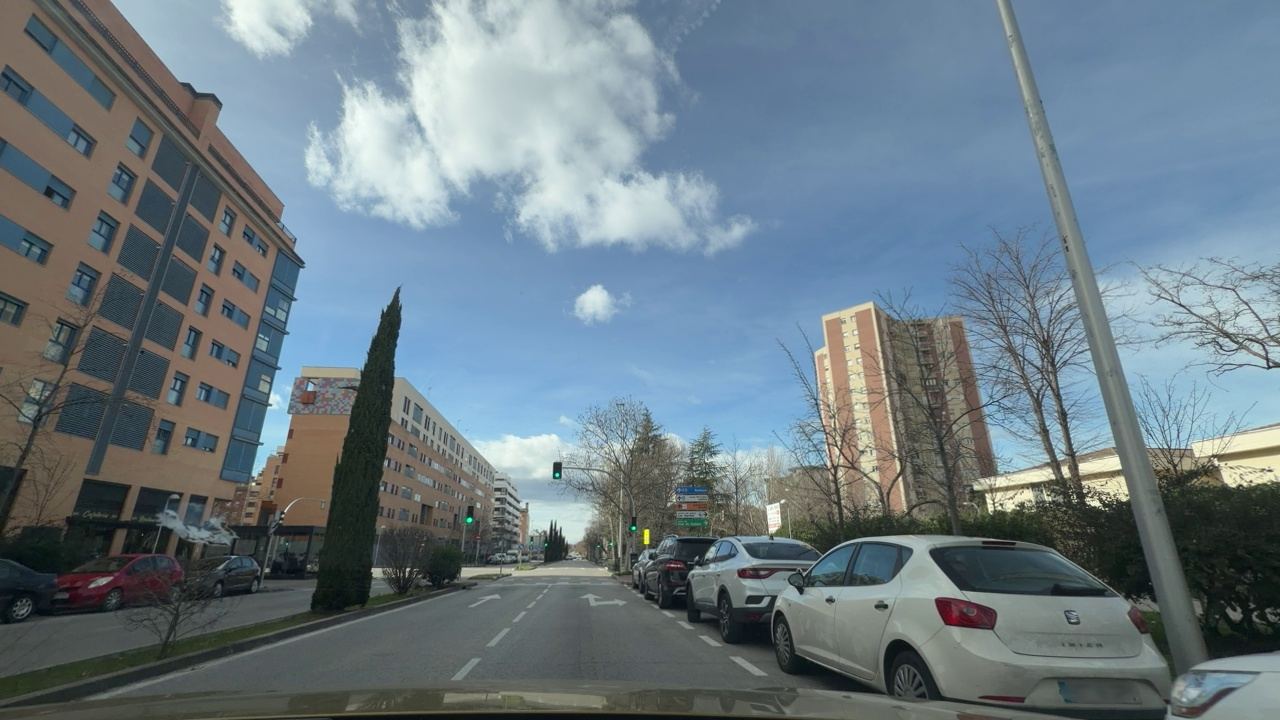
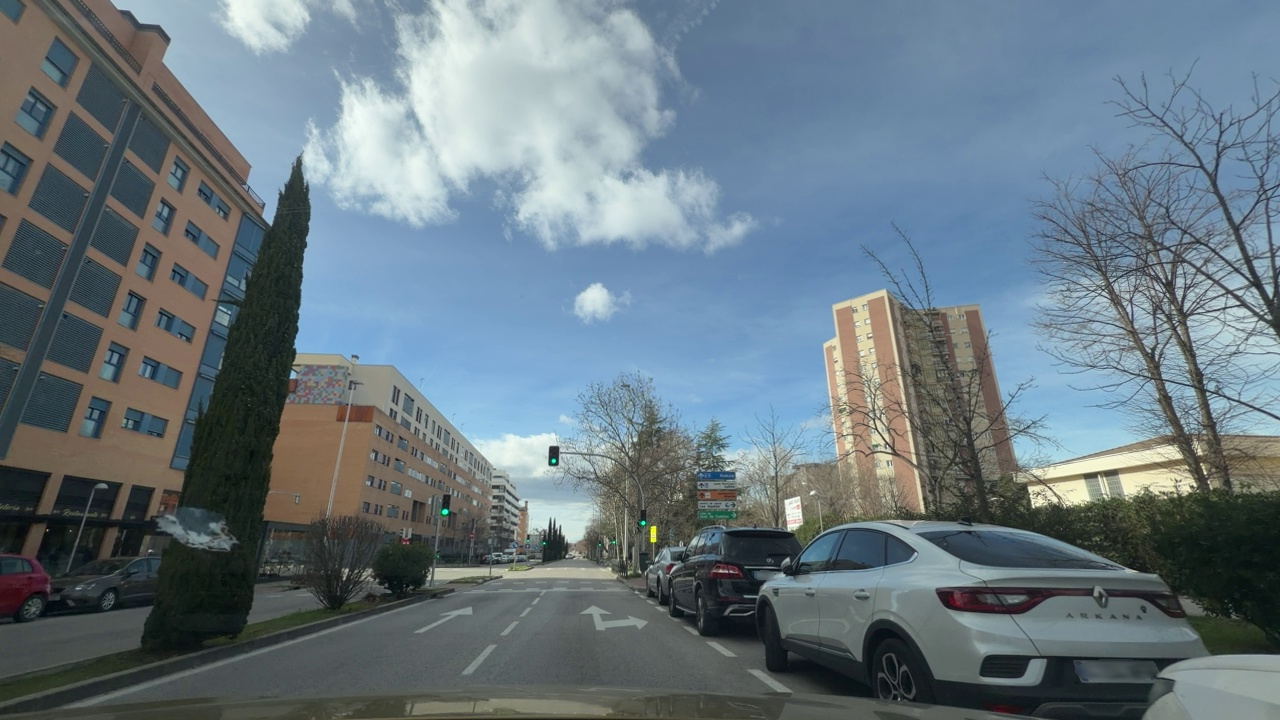
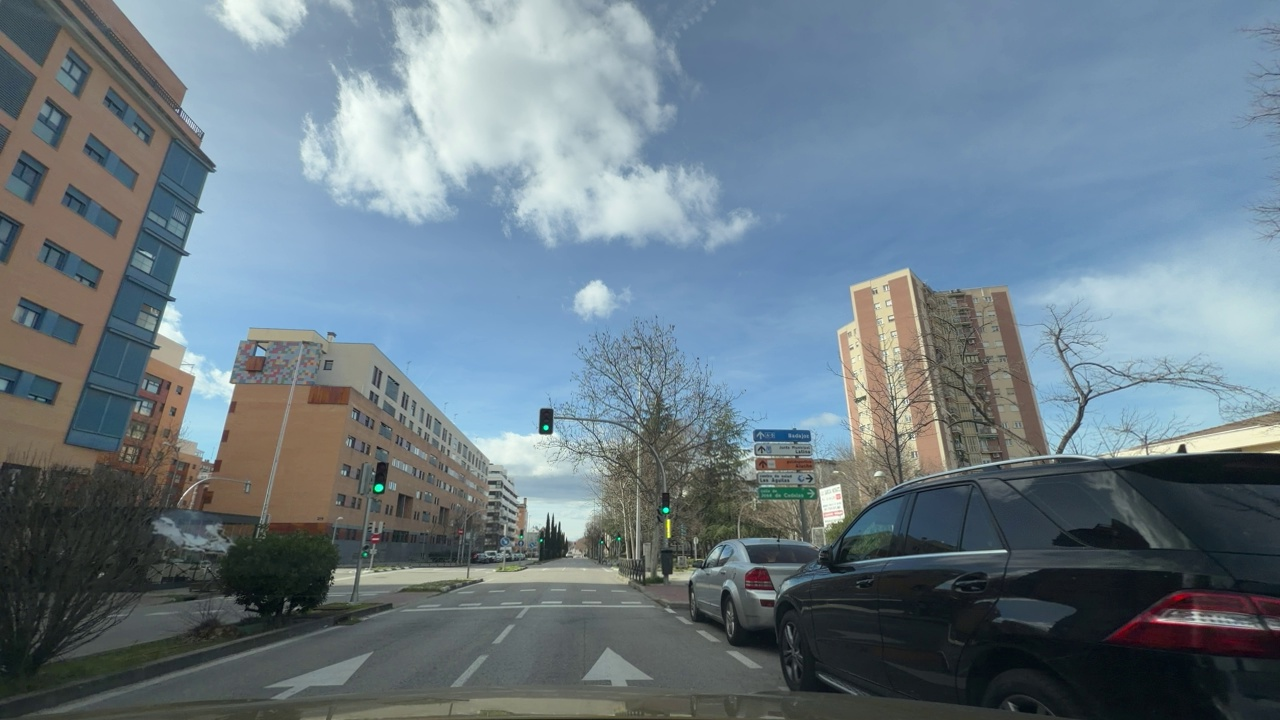
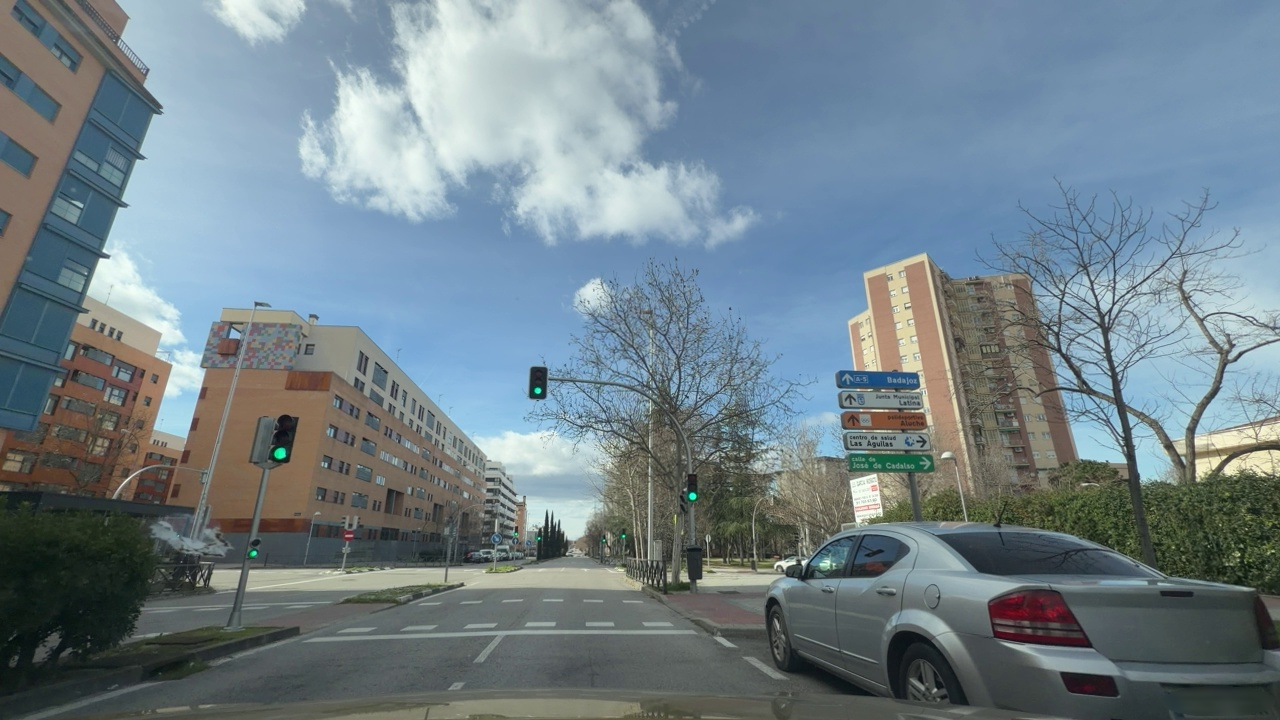
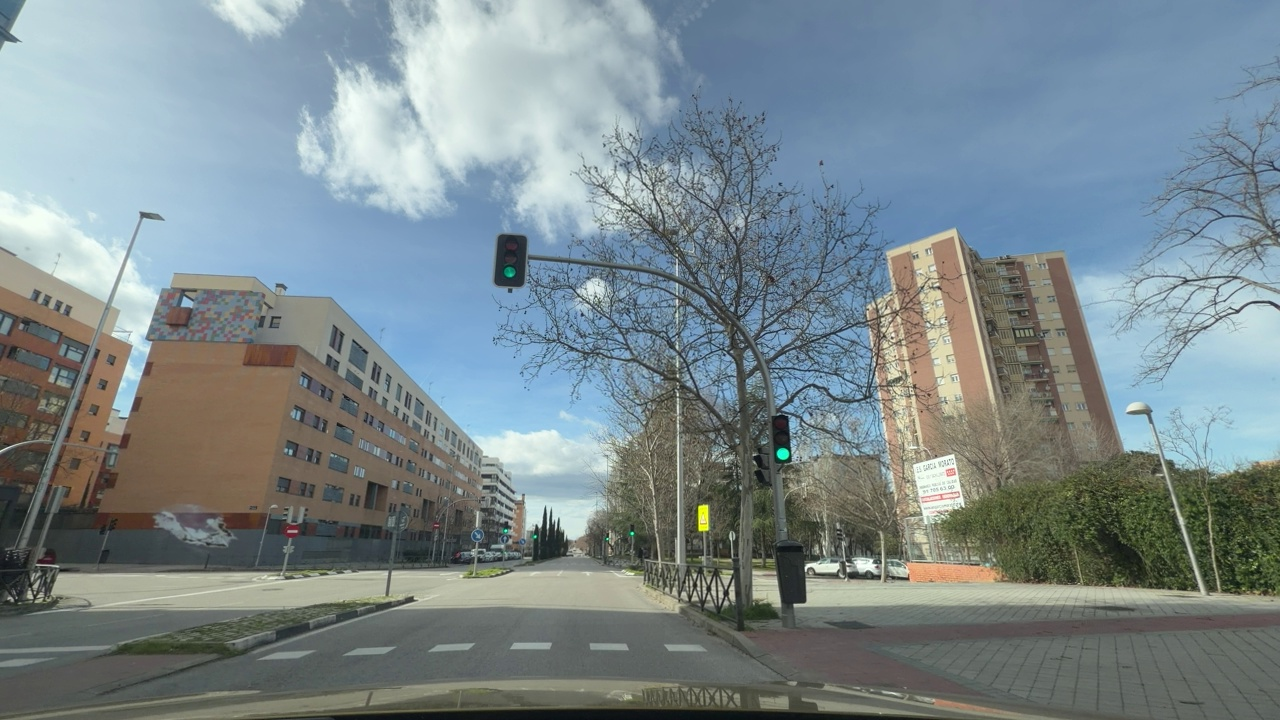
Situation: Lateral parked car
Question: Are vehicles present on the right side of the ego lane?
Answer: Yes
Reasoning: There are some parked cars on the right side of the ego lane.

Situation: Lateral parked car
Question: Are vehicles parked parallel or perpendicular to the roadway near the ego lane?
Answer: Yes
Reasoning: The vehicles are parked parallel to the roadway on the right side of the ego vehicle.

Situation: Lateral parked car
Question: Does the environment indicate an urban road where curbside parking is permitted?
Answer: Yes
Reasoning: The presence of traffic lights, a crosswalk and this kind of sidewalks indicate this is an urban road where curbside parking is permitted.

Situation: Lateral parked car
Question: Is the ego vehicle traveling in a middle lane with traffic lanes on both sides?
Answer: No
Reasoning: There are no traffic lanes at the right side of the ego vehicle, instead, cars are parked in this side.

Situation: Lateral parked car
Question: Are vehicles present on the left side of the ego lane?
Answer: No
Reasoning: There are no vehicles present on the left side of the ego lane.